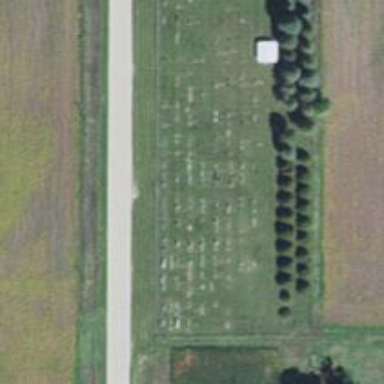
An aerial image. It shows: Cemetery.